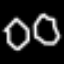
Label: octagon